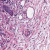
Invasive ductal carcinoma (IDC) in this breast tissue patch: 1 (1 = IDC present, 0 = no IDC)